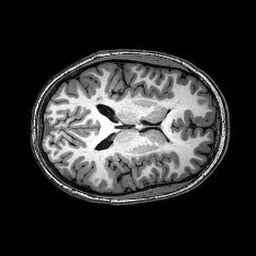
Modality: T1w
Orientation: axial
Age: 20
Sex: female
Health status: healthy
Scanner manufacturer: philips
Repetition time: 0.008208 s
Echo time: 0.00376 s